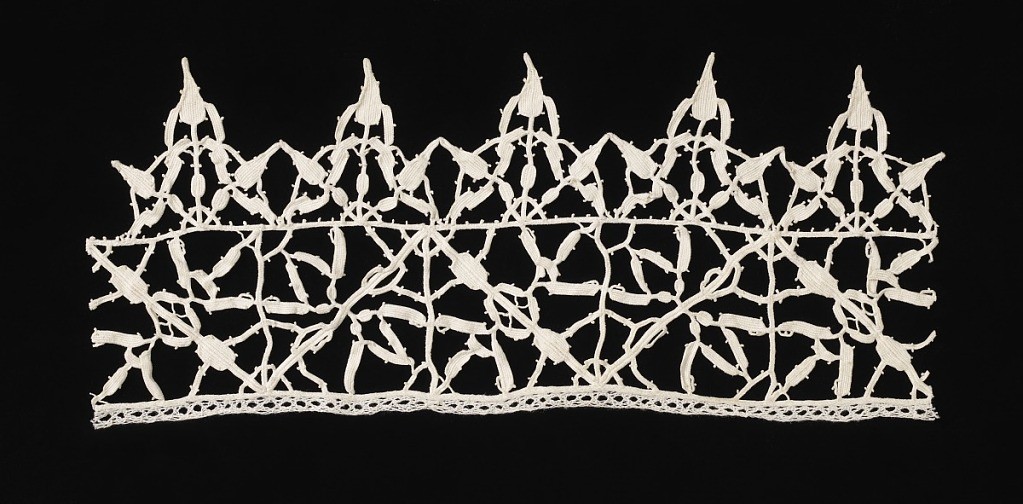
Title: Border
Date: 16th–17th century
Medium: linen Technique: grid of laid cords with needle lace, reticella style; edge of punto in aria
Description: Broder with pointed tabs and a very open zigzag lattice pattern.